Question: I have this code:
'''
echo "<table class='tpT'>";
foreach ($blueprints as $key => $blueprint) {
echo "<tr><td><span class='neutral'>Slot</span></td><td><input type='text' class='tpI' size='1'><span class='slotTypeOne'>{$blueprint['slot']}</span></td></tr>";
}
echo "</table>";
'''
in the 'blueprints'-array are two elements. Just two names, that I want to display
But the two rows doesn't look alike. They are slightly different.

You see, in the first row, the 'input'-field is slightly higher than the red 'span'-element. But in the second row, they fit perfectly next to each other. I don't know why. I mean, the two rows should look the same. I think so, at least.
Here is my CSS:
'''
* {
margin: 0;
padding: 0;
-webkit-box-sizing: border-box;
-moz-box-sizing: border-box;
box-sizing: border-box;
font-size: 100%;
font-family: Arial;
}
body {
background: rgba(41, 128, 185,1.0);
background-attachment: fixed;
}
input.tpI {
background: rgba(236, 240, 241,.8);
border: none;
color: #333;
width: auto;
max-width: 100%;
padding: 5px;
}
table.tpT {
width: 100%;
background: rgba(50, 50, 50, .6);
border-top: 2px solid rgba(50, 50, 50, .2);
border-bottom: 2px solid rgba(50, 50, 50, .2);
color: #ddd;
padding: 5px;
}
.tpT td {
padding: 4px;
}
span.slotTypeOne {
background: #d35400;
color: #fff;
padding: 5px 7px 5.1px 7px;
}
span.neutral {
color: #333;
background: rgba(250, 250, 250, 1);
padding: 5px;
width: auto;
border: none;
}
'''
I looks different in every browser. But none of them looks perfect. I have no clue why. Because 'padding' is 5px. For both.
Any ideas?
Edit:
jsfiddle: jsfiddle.net/4wA7r/1
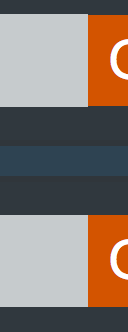
Answer: I'm not sure, but . . So you have to set it to be the same.
'''
span.slotTypeOne {
background: #d35400;
color: #fff;
padding: 5px 7px 5px 7px;
line-height: 20px;
display: block;
float: left;
}
input.tpI {
background: rgba(236, 240, 241,.8);
border: none;
color: #333;
width: auto;
max-width: 100%;
padding: 5px;
line-height: 20px;
display: block;
float: left;
}
'''
As you can see, I had to set those elements to display: block, as they couldn't stay inline element (or we couldn't adjust the "inner line-height").
This works here : <URL>